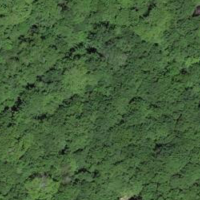
EUNIS habitat code: 52
Species observed at this site:
Mercurialis perennis